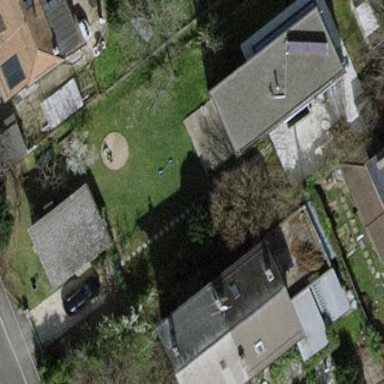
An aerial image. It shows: Garden surrounded by fence.